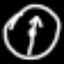
Label: clock